Aerial crown-view tile of a tropical tree (Barro Colorado Island, Panama), acquired 20250414:
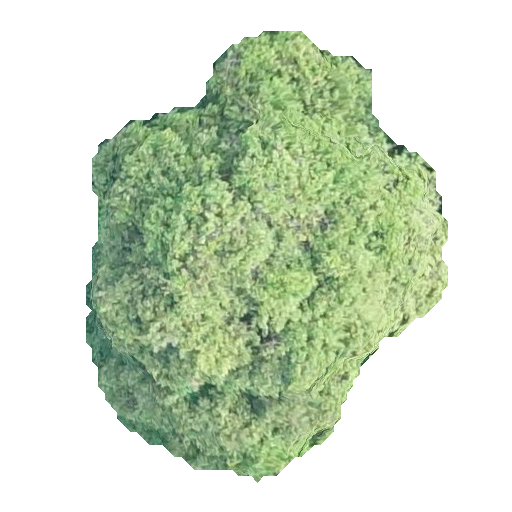
Species: Prioria copaifera
GBIF accepted scientific name: Prioria copaifera
Crown area: 167.747 m²